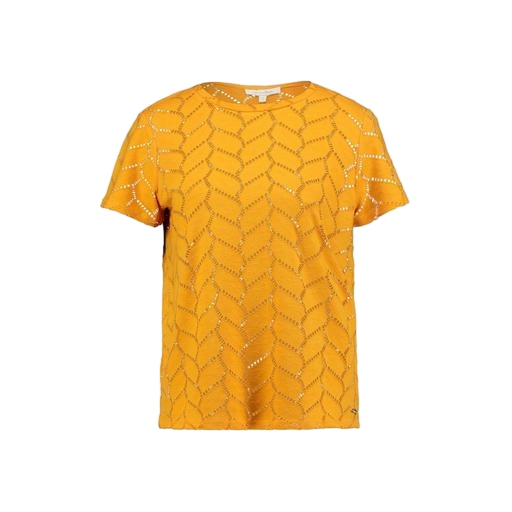
gold t-shirt, multicolor women's boxy lamé jacquard t-shirt gold, short-sleeve top only macy, white background